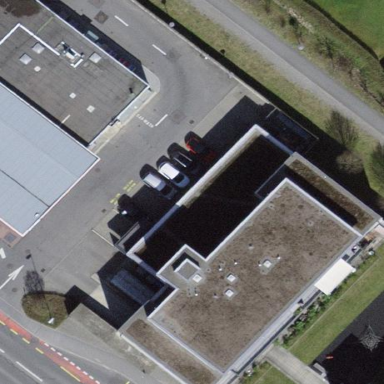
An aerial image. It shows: Commercial building.